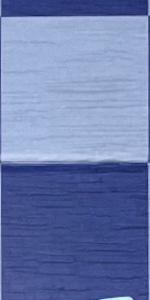
Label: Empty